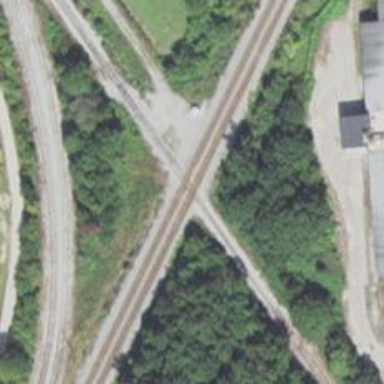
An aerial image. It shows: Railway crossing.